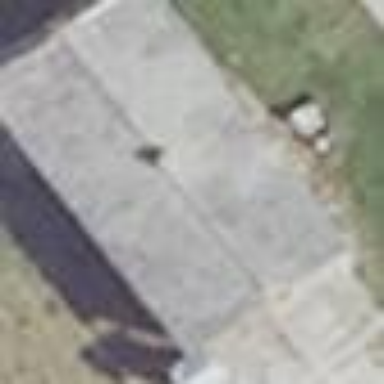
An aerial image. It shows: View of roof of building.